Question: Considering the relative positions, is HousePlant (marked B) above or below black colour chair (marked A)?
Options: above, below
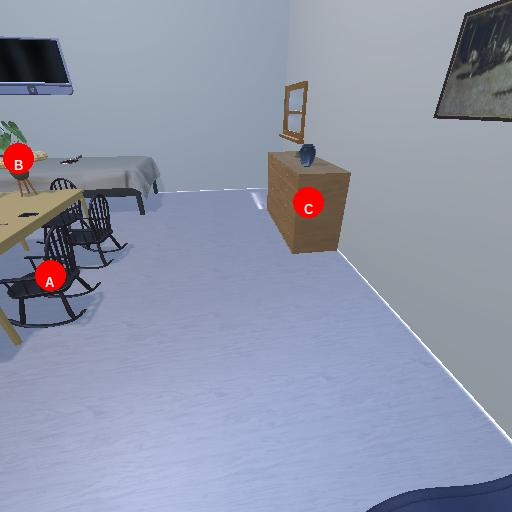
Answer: above